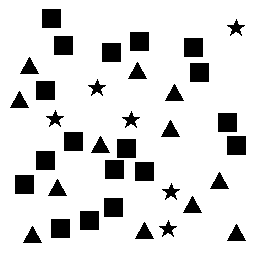
Squares: 18
Triangles: 12
Stars: 6
Total shapes: 36